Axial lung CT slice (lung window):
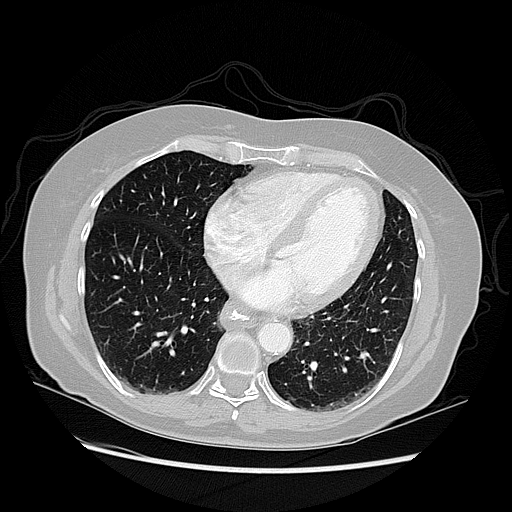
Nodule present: no